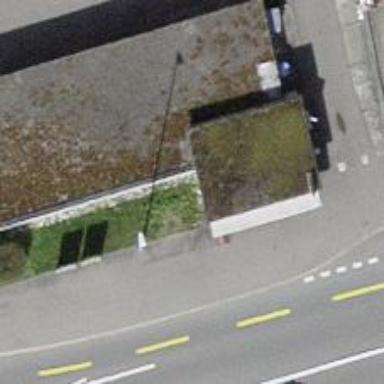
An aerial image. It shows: Kiosk shop.